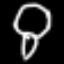
Label: mushroom